Question: Is there a way to have Bokeh plot data that has gaps in it? See the below screenshot from a Excel plot for an example. I tried using None values, but it just plotted zero values.
x_data = [1, 2, 3, 4, 5, 6, 7, 8, 9, 10]
y_data = [4, 1, 2, 3, , , , 4, 4, 5]

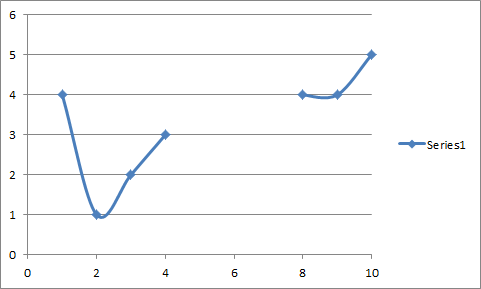
Answer: You can use 'nan' (here I've used 'np.nan', after 'import numpy as np', but 'float("nan")' would work as well):
'''
>>> y_data = [4, 1, 2, 3, np.nan, np.nan, np.nan, 4, 4, 5]
>>> x_data = [1, 2, 3, 4, 5, 6, 7, 8, 9, 10]
>>> p1 = figure(plot_width=600, plot_height=400)
>>> p1.line(x_data, y_data, size=12, color="blue")
'''
gives